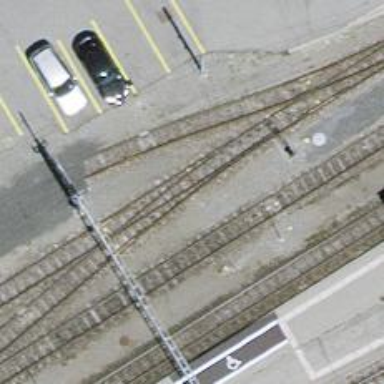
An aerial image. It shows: Narrow-gauge railway track with electrified contact line. The railway has one track.